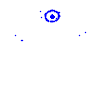
Particle: pion